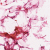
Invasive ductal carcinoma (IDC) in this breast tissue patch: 0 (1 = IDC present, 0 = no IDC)